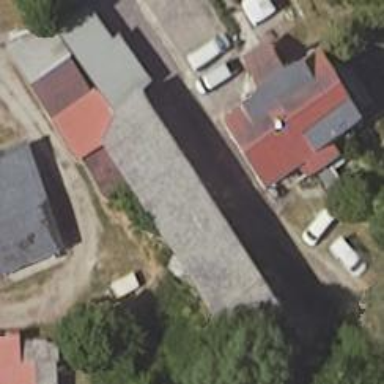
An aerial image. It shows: Shed building.